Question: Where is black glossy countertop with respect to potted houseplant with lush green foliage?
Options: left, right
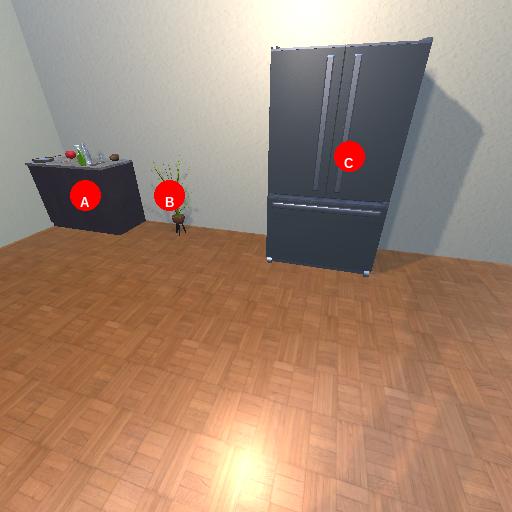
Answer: left